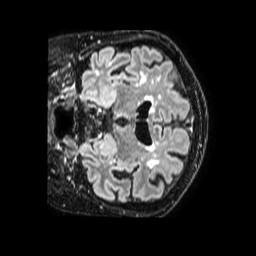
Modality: FLAIR
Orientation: coronal
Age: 73
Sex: male
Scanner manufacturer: philips
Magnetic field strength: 1.5 T
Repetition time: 4.8 s
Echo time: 0.3661 s